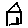
Label: house